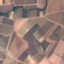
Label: PermanentCrop